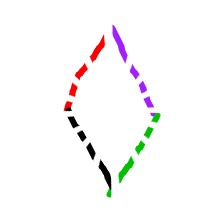
Shape: rhombus